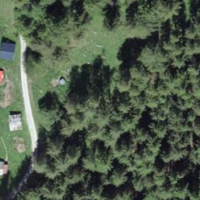
EUNIS habitat code: 43
Species observed at this site:
Salvia pratensis